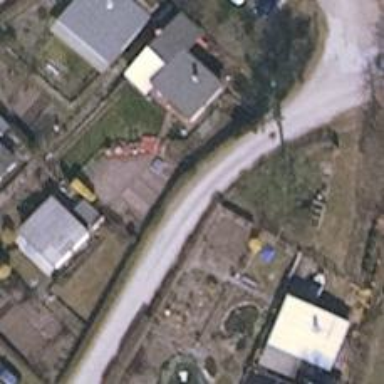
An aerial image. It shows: Service road with dirt surface. It is primarily used for access to allotments and has grade3 tracktype.